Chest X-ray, AP view. Patient: 65 years old, sex M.
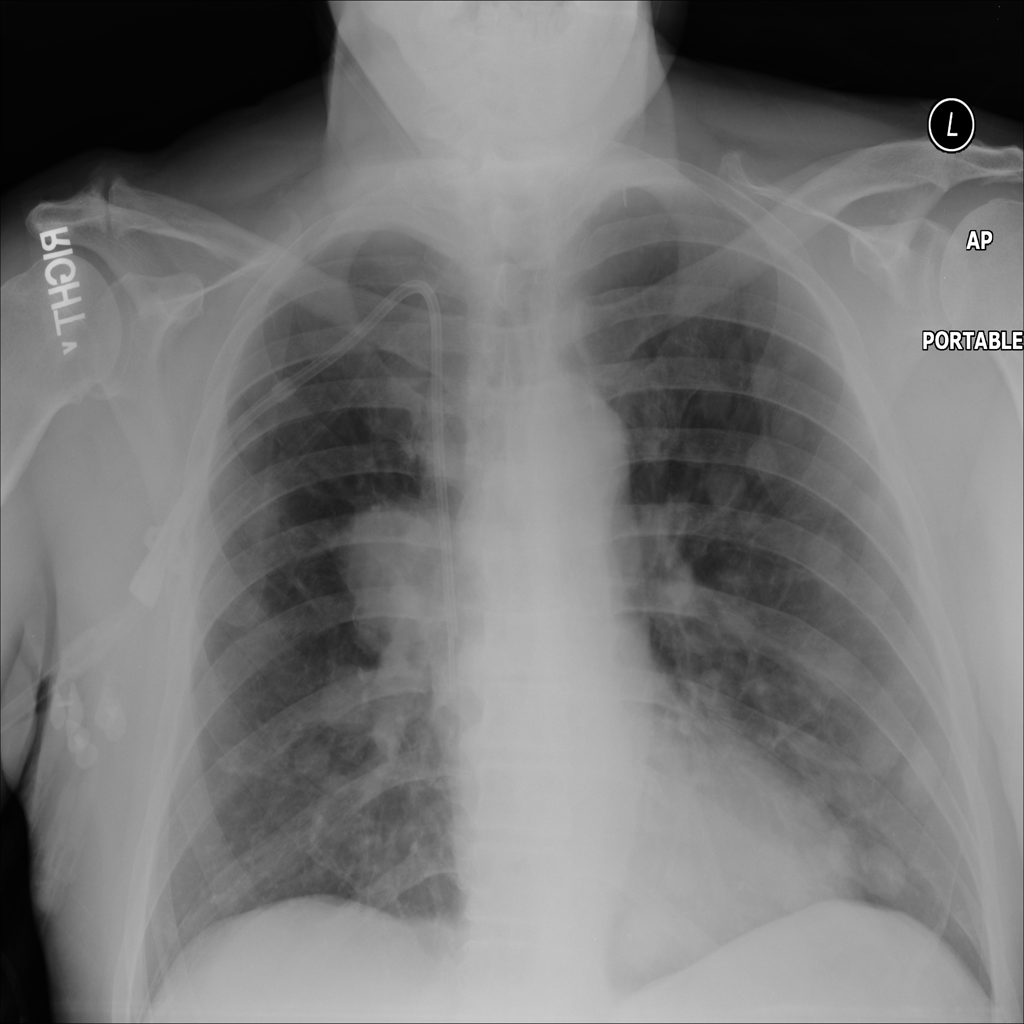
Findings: Mass